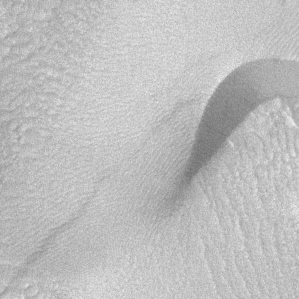
Label: frost